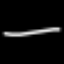
Label: line